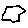
Label: hexagon